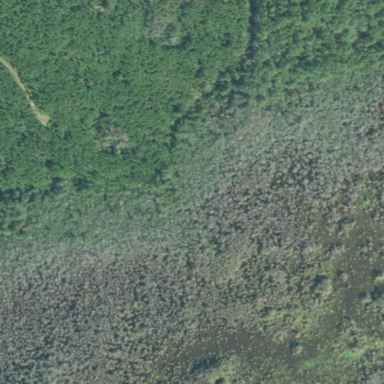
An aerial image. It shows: Swamp in wetland area.